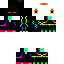
A male human skin with dark skin, wearing brown long hair dressed in a blue hoodie and black pants, featuring a closed mouth.